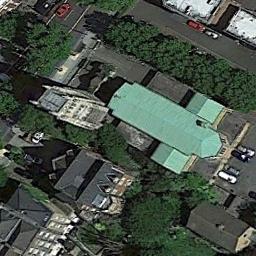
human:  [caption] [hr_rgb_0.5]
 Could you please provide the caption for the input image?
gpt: A blue-roofed church with a cruciform roof, Surrounded by buildings, Trees and roads .

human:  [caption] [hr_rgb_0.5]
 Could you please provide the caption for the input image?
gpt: There is a blue church surrounded by some buildings and trees with a road passed by .

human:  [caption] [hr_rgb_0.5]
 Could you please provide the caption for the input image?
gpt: The church with a tower and the rest of the church has a green cross-shaped roof .

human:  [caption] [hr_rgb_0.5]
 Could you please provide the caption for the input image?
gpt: It was a church with a roof in the middle like a cyan cross .

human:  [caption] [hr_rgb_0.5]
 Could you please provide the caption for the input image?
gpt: There are many cars in the vacant lot next to the church .